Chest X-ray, PA view. Patient: 60 years old, sex M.
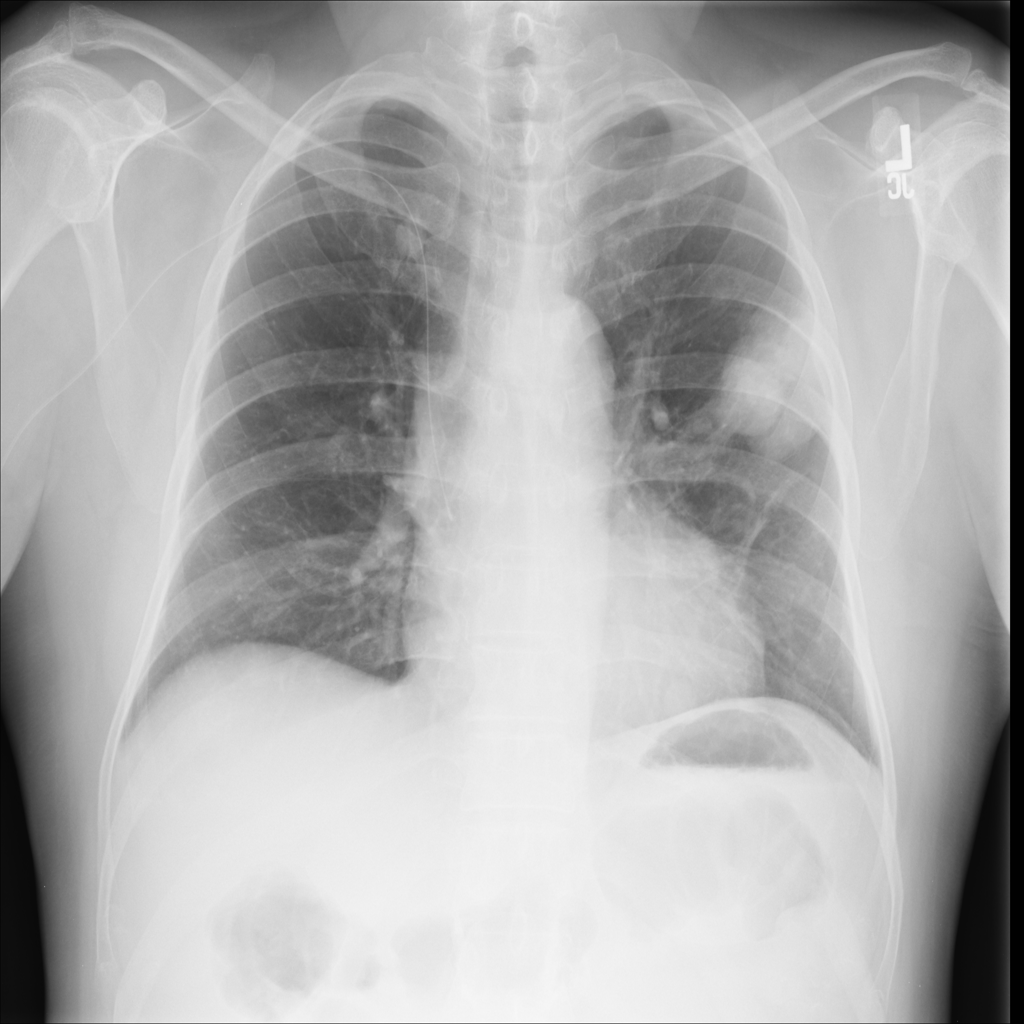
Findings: Mass, Nodule